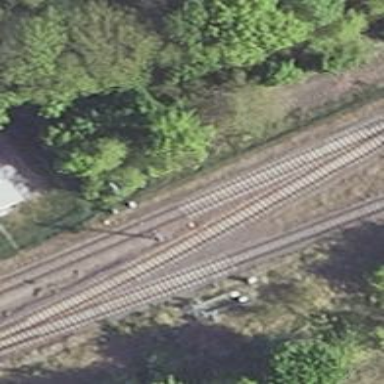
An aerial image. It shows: Railway track.